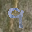
Label: 9